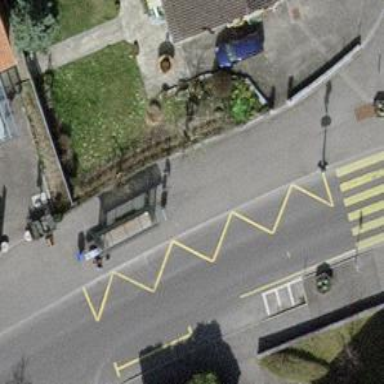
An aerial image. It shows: Platform with shelter made of asphalt. This platform is used for public transport.